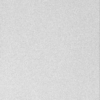
Label: dusty